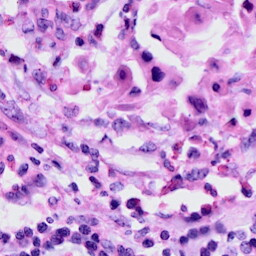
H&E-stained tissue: Cervix